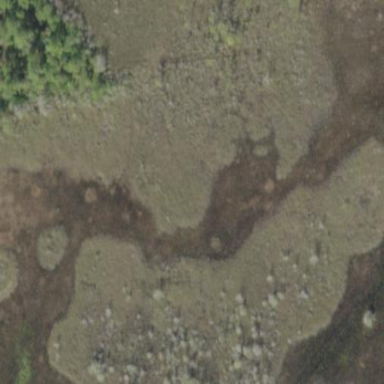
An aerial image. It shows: Marshy wetland area.